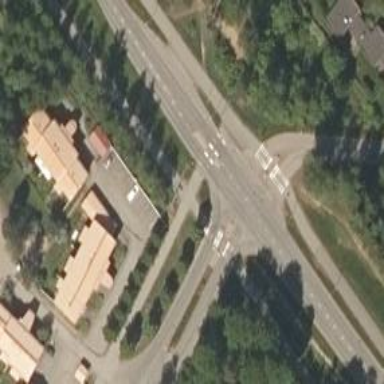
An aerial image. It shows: Marked footway crossing with asphalt surface and pedestrian island.